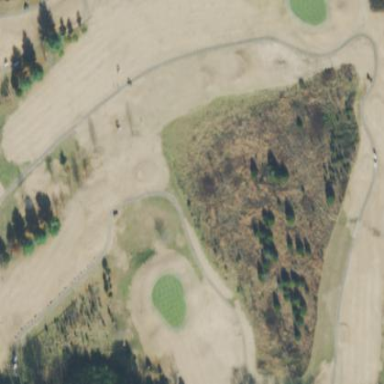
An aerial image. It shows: Golf fairway surrounded by grass.